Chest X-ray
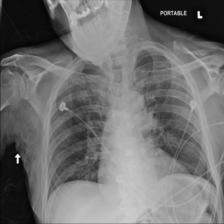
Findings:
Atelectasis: negative
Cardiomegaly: negative
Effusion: negative
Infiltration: negative
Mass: negative
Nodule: negative
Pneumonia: negative
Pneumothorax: negative
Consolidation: negative
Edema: negative
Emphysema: negative
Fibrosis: negative
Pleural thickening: negative
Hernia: negative